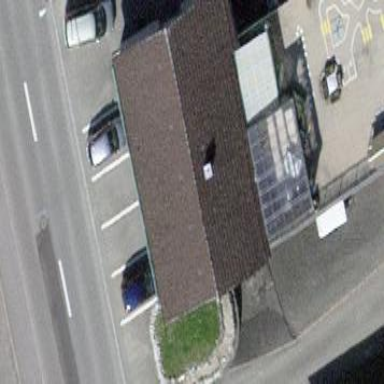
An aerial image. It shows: Building.